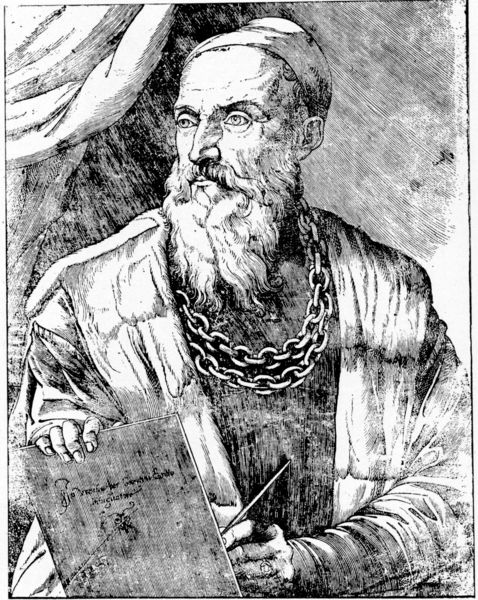
Titel: Bildnis von Titian
Künstler: Giovanni Britto
Institution: (Seriendruck)
Schlagwörter: feder, mann, schatten, umhang, weiß, finger, grau, hintergrund, hut, zeichnung, tuch, haube, alt, bart, jacke, kappe, mütze, pelz, rahmen, bildnis, hände, portrait, vorhang, gewand, mantel, kaufmann, holzschnitt, schrift, italien, alter mann, kette, grafik, graphik, tafel, dichter, inschrift, selbstporträt, buch, brett, druck, schwarzweiss, schraffur, radierung, stich, titel, künstler, text, ketten, selbstbildnis, tizian, stift, halbprofil, schreiben, aufklärung, schreiber, kladde, griffel, kupferstich, zeichner, zeichenstift, harr, schreibend, weitblick, aufzeichnung, hieronymus, apostel, evangelist, evangelium, erasmus, schaube, humanismus, schafur, schnörken